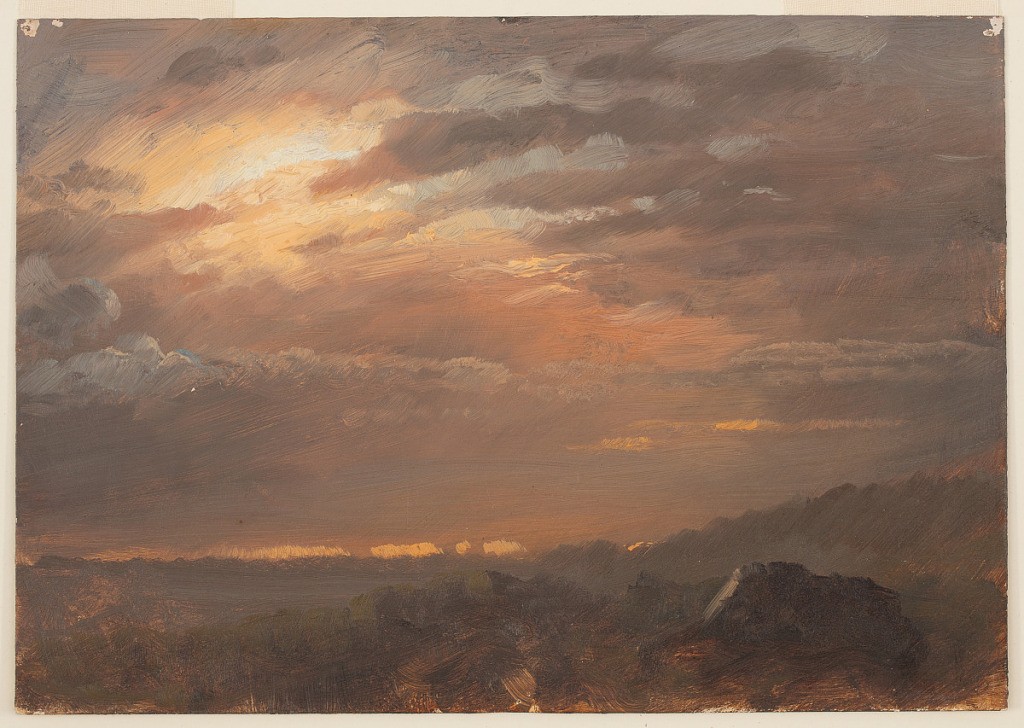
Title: Clouds at Sunset
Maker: Frederic Edwin Church, American, 1826–1900
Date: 1865–75
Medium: Brush and oil on paperboard
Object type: Drawing
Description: Landscape and atmosphere sketch showing a view of a tumultuous sky over a dark, wooded landscape. Sky defined by a mix of darkened clouds and those illuminated by the golden-pink light of the setting sun. Below, a hilly, wooded topography descends from right to left and extends to the horizon.